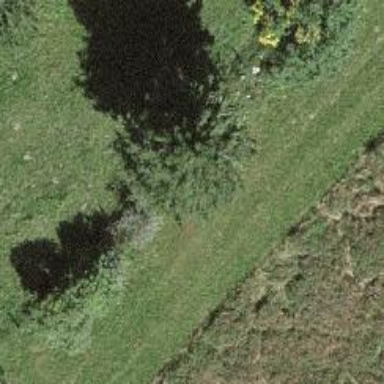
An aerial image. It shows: Beautiful tree in nature.